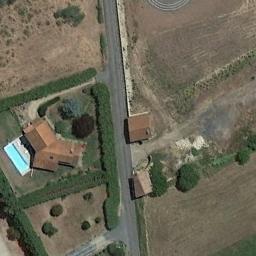
Label: residential